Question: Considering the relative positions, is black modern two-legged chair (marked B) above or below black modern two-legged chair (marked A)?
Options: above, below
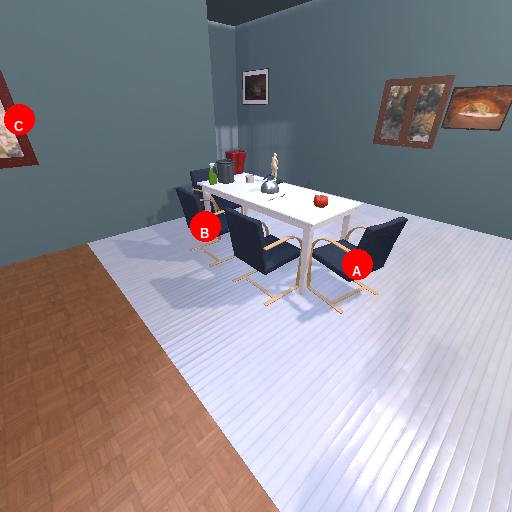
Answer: above